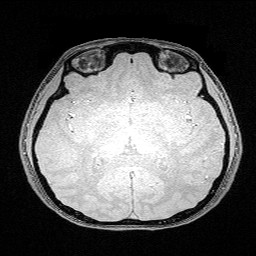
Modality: FLASH
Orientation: coronal
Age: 23
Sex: female